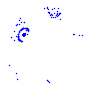
Particle: proton